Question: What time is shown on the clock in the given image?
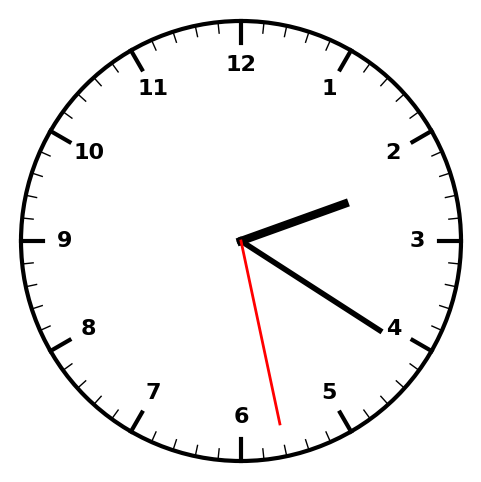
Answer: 02:20:28